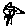
Label: cat